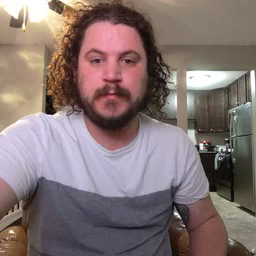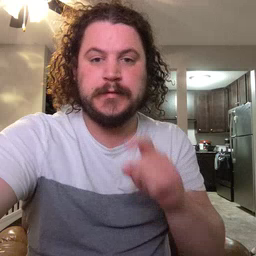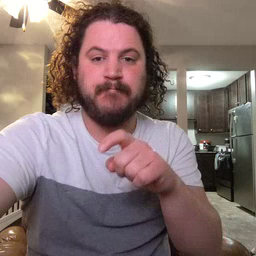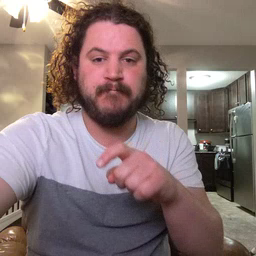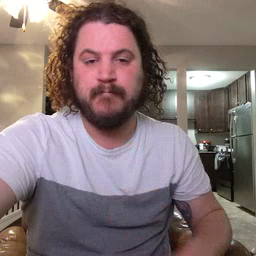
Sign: time